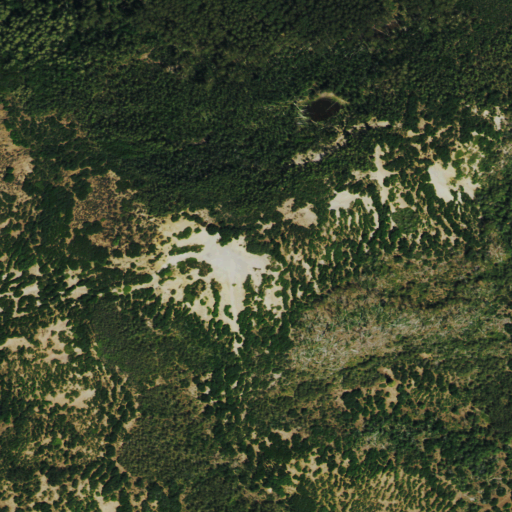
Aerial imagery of mountain in Colorado named Snipe Mountain containing deciduous forest and shrub